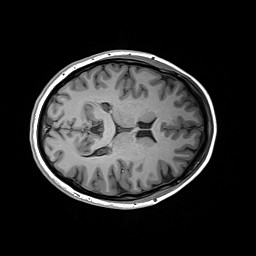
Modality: T1w
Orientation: axial
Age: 27
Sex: female
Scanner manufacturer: siemens
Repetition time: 2.2 s
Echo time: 0.00244 s